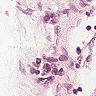
Metastatic tissue present: no